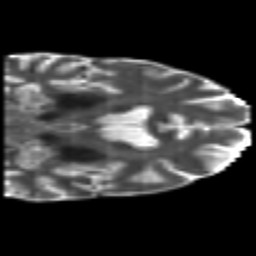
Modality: T2w
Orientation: coronal
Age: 45
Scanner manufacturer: philips
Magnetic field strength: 3 T
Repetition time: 8.574 s
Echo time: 0.1268 s